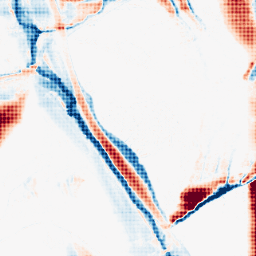
Category: morphological
Decomposition family: morphological_ellipse
Decomposition parameters: operation: average
width: 5
height: 50
Upsampling method: sinc_hamming
Upsampling parameters: scale: 8
kernel_size: 8
Upsampling scale: 8